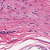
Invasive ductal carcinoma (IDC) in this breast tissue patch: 0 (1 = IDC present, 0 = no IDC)